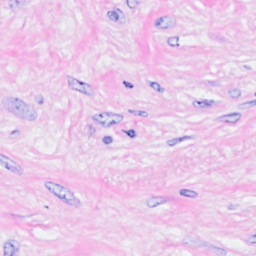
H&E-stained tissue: Breast